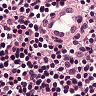
Metastatic tissue present: no